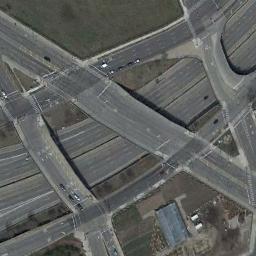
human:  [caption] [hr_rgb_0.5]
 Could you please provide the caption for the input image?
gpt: The intricated overpasses is over the roads on the lawn .

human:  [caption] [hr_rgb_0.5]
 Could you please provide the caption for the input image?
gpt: Here are two parallel overpasses .

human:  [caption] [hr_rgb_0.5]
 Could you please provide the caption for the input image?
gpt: Several cars are on the overpass .

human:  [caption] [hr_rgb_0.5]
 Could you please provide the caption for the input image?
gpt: The overpass is next to the bare land and some houses .

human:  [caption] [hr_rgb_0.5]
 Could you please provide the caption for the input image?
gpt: There are some brown bare land and a blue building beside the overpass .